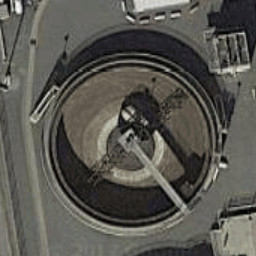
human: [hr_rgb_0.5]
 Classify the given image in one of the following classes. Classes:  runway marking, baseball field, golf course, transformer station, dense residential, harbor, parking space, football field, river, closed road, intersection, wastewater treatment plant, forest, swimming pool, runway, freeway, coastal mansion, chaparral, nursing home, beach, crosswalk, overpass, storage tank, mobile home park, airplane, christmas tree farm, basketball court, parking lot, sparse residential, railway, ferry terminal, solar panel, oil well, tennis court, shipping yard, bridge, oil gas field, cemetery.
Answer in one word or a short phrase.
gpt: wastewater treatment plant